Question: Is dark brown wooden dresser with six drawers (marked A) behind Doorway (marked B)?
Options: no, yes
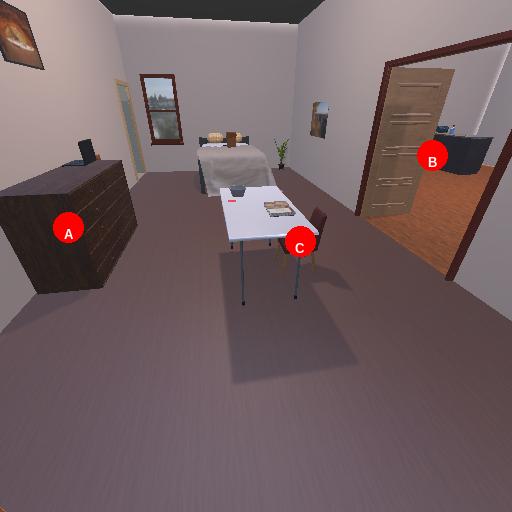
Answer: no